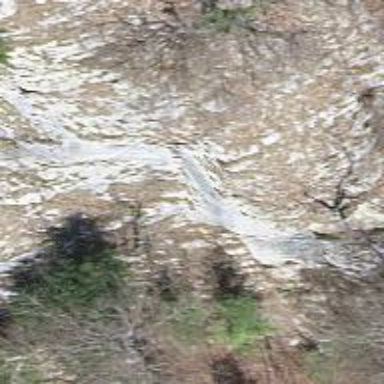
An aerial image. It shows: Natural cliff.